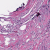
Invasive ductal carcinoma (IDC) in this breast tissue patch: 1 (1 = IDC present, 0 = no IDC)